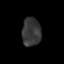
Tissue: skin
Cell type: Epithelial cells
Senescence score: 0.2398
Nuclear area (px): 530
Mean DAPI intensity: 54.649